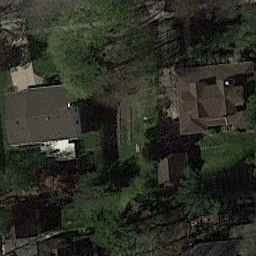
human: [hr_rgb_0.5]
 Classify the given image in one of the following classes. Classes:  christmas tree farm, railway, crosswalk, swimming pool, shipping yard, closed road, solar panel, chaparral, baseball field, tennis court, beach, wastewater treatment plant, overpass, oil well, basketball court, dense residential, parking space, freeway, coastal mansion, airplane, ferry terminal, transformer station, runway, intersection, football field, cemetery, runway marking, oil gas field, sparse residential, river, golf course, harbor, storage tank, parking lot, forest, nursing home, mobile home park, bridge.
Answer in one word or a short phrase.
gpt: sparse residential